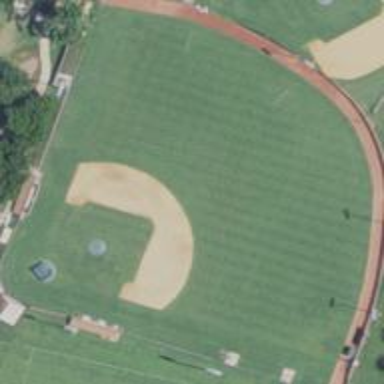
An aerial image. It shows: Baseball pitch for leisure and sports activities.